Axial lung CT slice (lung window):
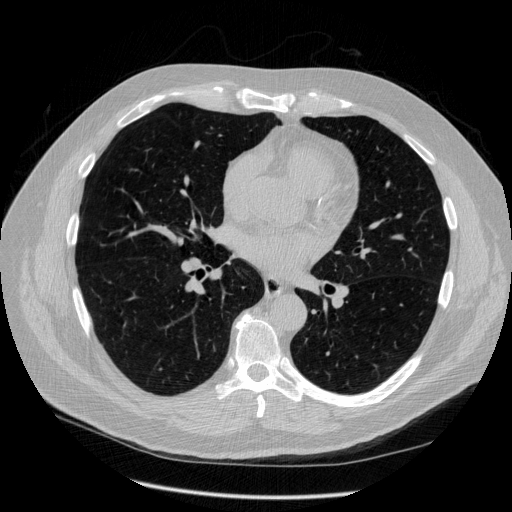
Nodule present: no